Interaction volume radius: 5 \u00c5
Interaction volume height: 45 \u00c5
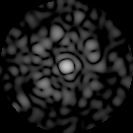
Disorder parameter: 0.8168